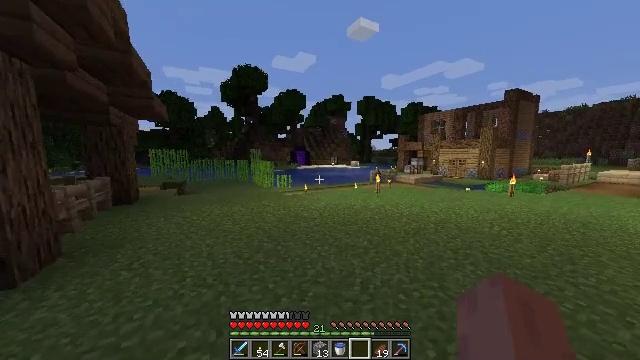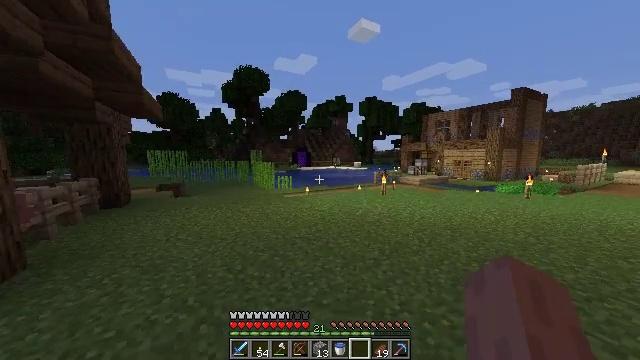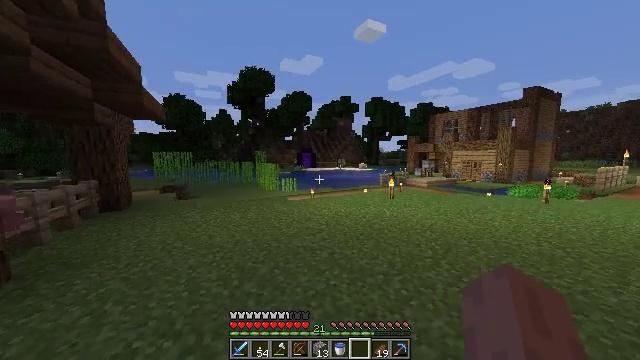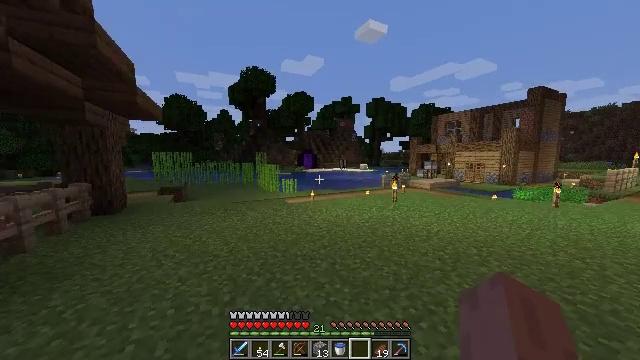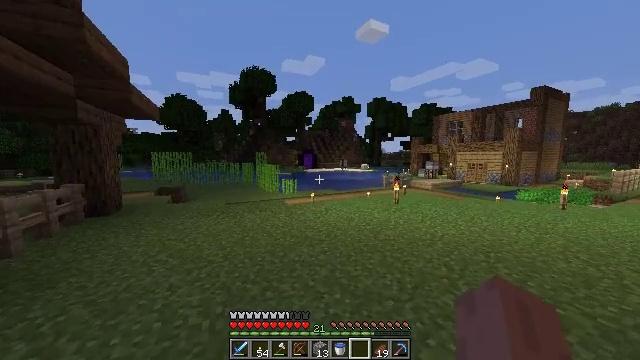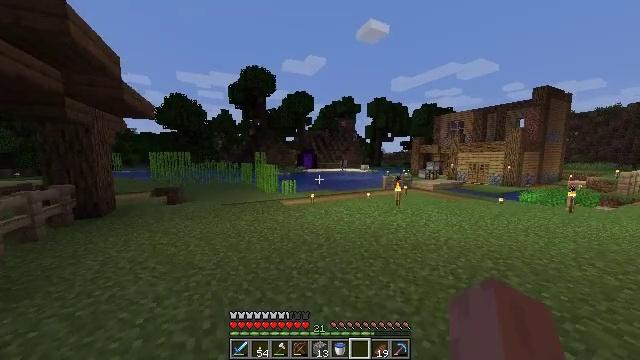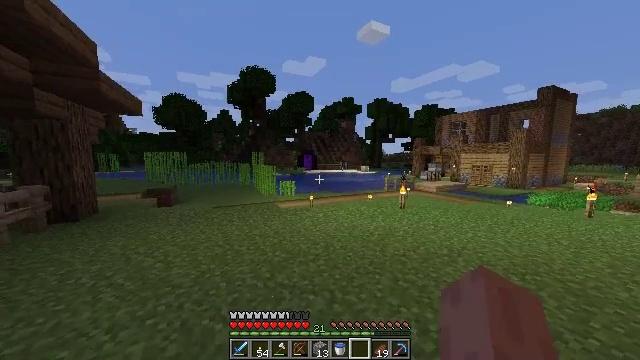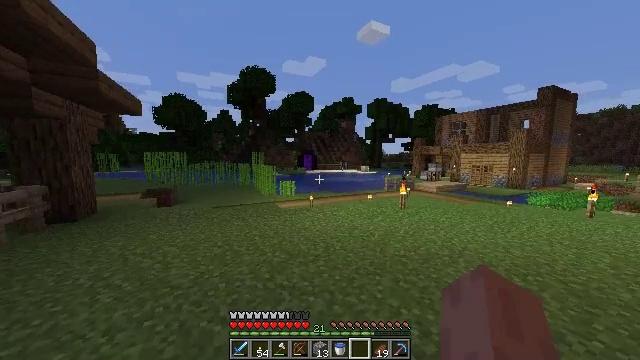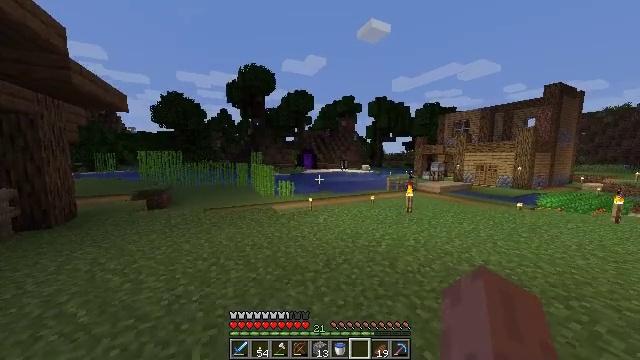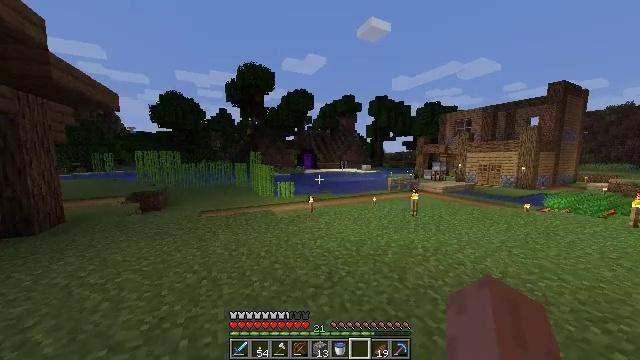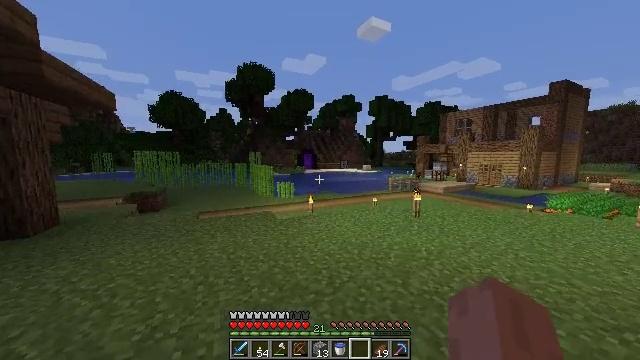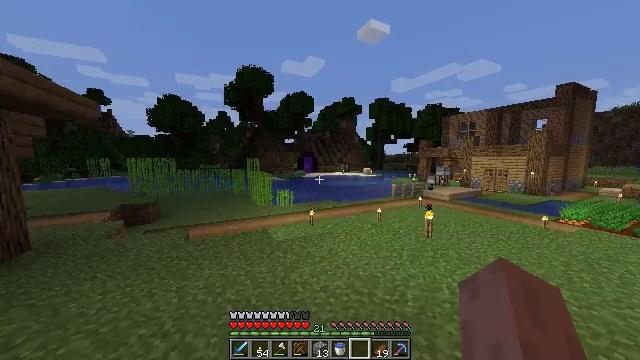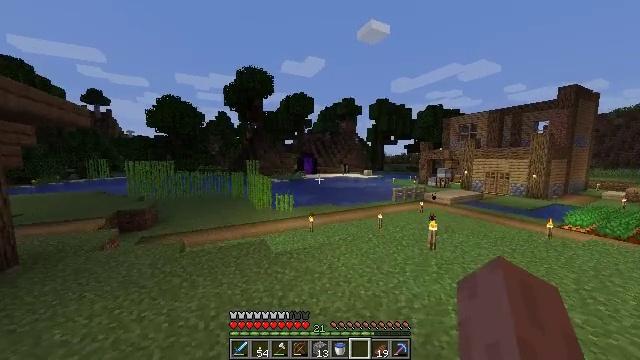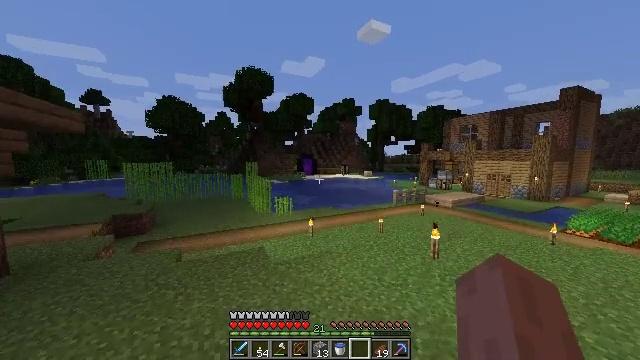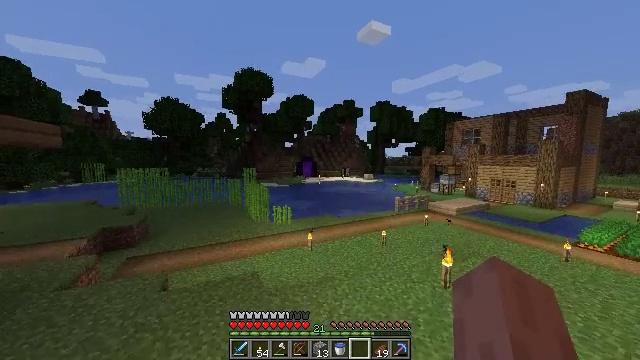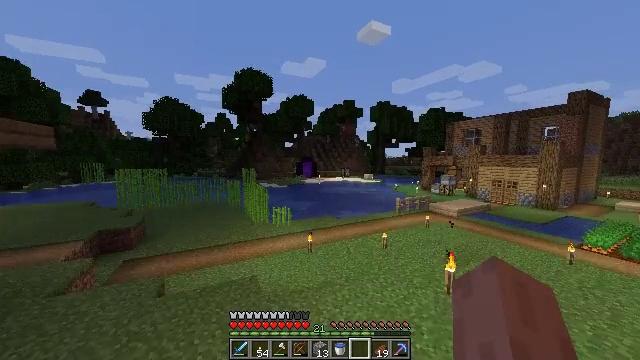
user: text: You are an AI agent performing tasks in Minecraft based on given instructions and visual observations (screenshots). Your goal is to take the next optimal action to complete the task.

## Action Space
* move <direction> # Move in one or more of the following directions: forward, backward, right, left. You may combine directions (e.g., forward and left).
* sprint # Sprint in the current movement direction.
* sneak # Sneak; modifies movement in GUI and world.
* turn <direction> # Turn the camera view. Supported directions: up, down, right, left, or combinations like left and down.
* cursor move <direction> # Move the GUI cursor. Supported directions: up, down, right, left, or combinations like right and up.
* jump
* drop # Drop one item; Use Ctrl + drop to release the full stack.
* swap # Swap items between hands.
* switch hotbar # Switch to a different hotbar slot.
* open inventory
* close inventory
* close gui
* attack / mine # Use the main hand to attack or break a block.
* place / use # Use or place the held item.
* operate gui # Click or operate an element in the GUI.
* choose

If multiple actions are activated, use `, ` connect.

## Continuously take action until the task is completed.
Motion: motion action
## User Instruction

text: Remove iron leggings from the inventory.
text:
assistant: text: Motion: move forward
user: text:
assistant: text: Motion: move forward, turn left
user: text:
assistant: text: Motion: move forward
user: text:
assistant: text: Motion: move forward
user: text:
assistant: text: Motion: move forward
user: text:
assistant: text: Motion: move forward
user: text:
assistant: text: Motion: move forward
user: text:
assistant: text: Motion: move forward
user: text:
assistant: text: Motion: move forward
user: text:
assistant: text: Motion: move forward
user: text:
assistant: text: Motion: move forward, jump
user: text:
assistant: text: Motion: move forward, jump
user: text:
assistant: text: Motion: move forward, jump
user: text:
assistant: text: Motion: move forward, jump
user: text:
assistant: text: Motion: move forward, jump
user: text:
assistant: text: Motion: move forward, jump
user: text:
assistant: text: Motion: move forward, jump
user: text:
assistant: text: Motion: move forward, jump
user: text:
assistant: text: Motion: move forward, jump
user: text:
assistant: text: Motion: move forward, jump
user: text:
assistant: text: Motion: move forward, jump
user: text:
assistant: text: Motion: move forward, jump
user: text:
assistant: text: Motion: move forward, jump
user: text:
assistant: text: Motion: move forward, jump
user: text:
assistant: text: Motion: move forward, jump
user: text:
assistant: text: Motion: move forward, jump
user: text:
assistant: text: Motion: move forward, jump
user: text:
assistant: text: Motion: move forward, jump
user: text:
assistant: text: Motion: move forward, turn left, jump
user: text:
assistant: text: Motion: move forward, turn left and up, jump